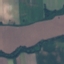
Land use / land cover class: AnnualCrop